Question: Please help to sort below list TABLE,
'''
ID NAME DATE TIME STATUS
'''
ID is unique, Name, Date, Time, Status keeps changing in database.
I need output list, having STATUS, DATE AND TIME stamps for each user ID

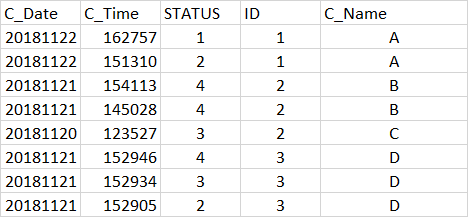
Answer: I would use window functions for this:
'''
select t.*
from (select t.*,
row_number() over (partition by id order by date desc, time desc) as seqnum
from t
) t
where seqnum = 1;
'''
Alternatively, if you have a table with one row per customer, then 'apply' might be best:
'''
select t.*
from customers c cross apply
(select top (1) t.*
from t
where t.id = c.id
order by date desc, time desc
) t;
'''